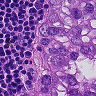
Metastatic tissue present: yes